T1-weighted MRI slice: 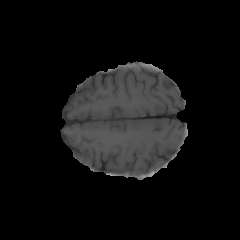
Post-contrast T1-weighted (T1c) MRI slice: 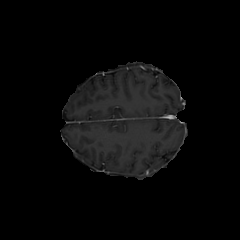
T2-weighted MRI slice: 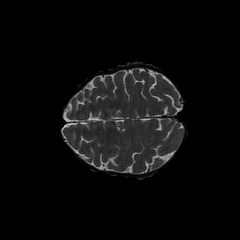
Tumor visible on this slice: no